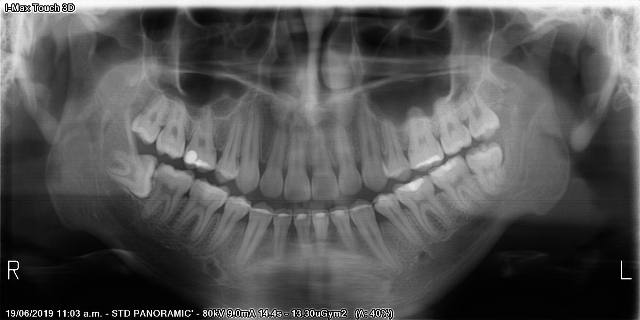
adult